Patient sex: F
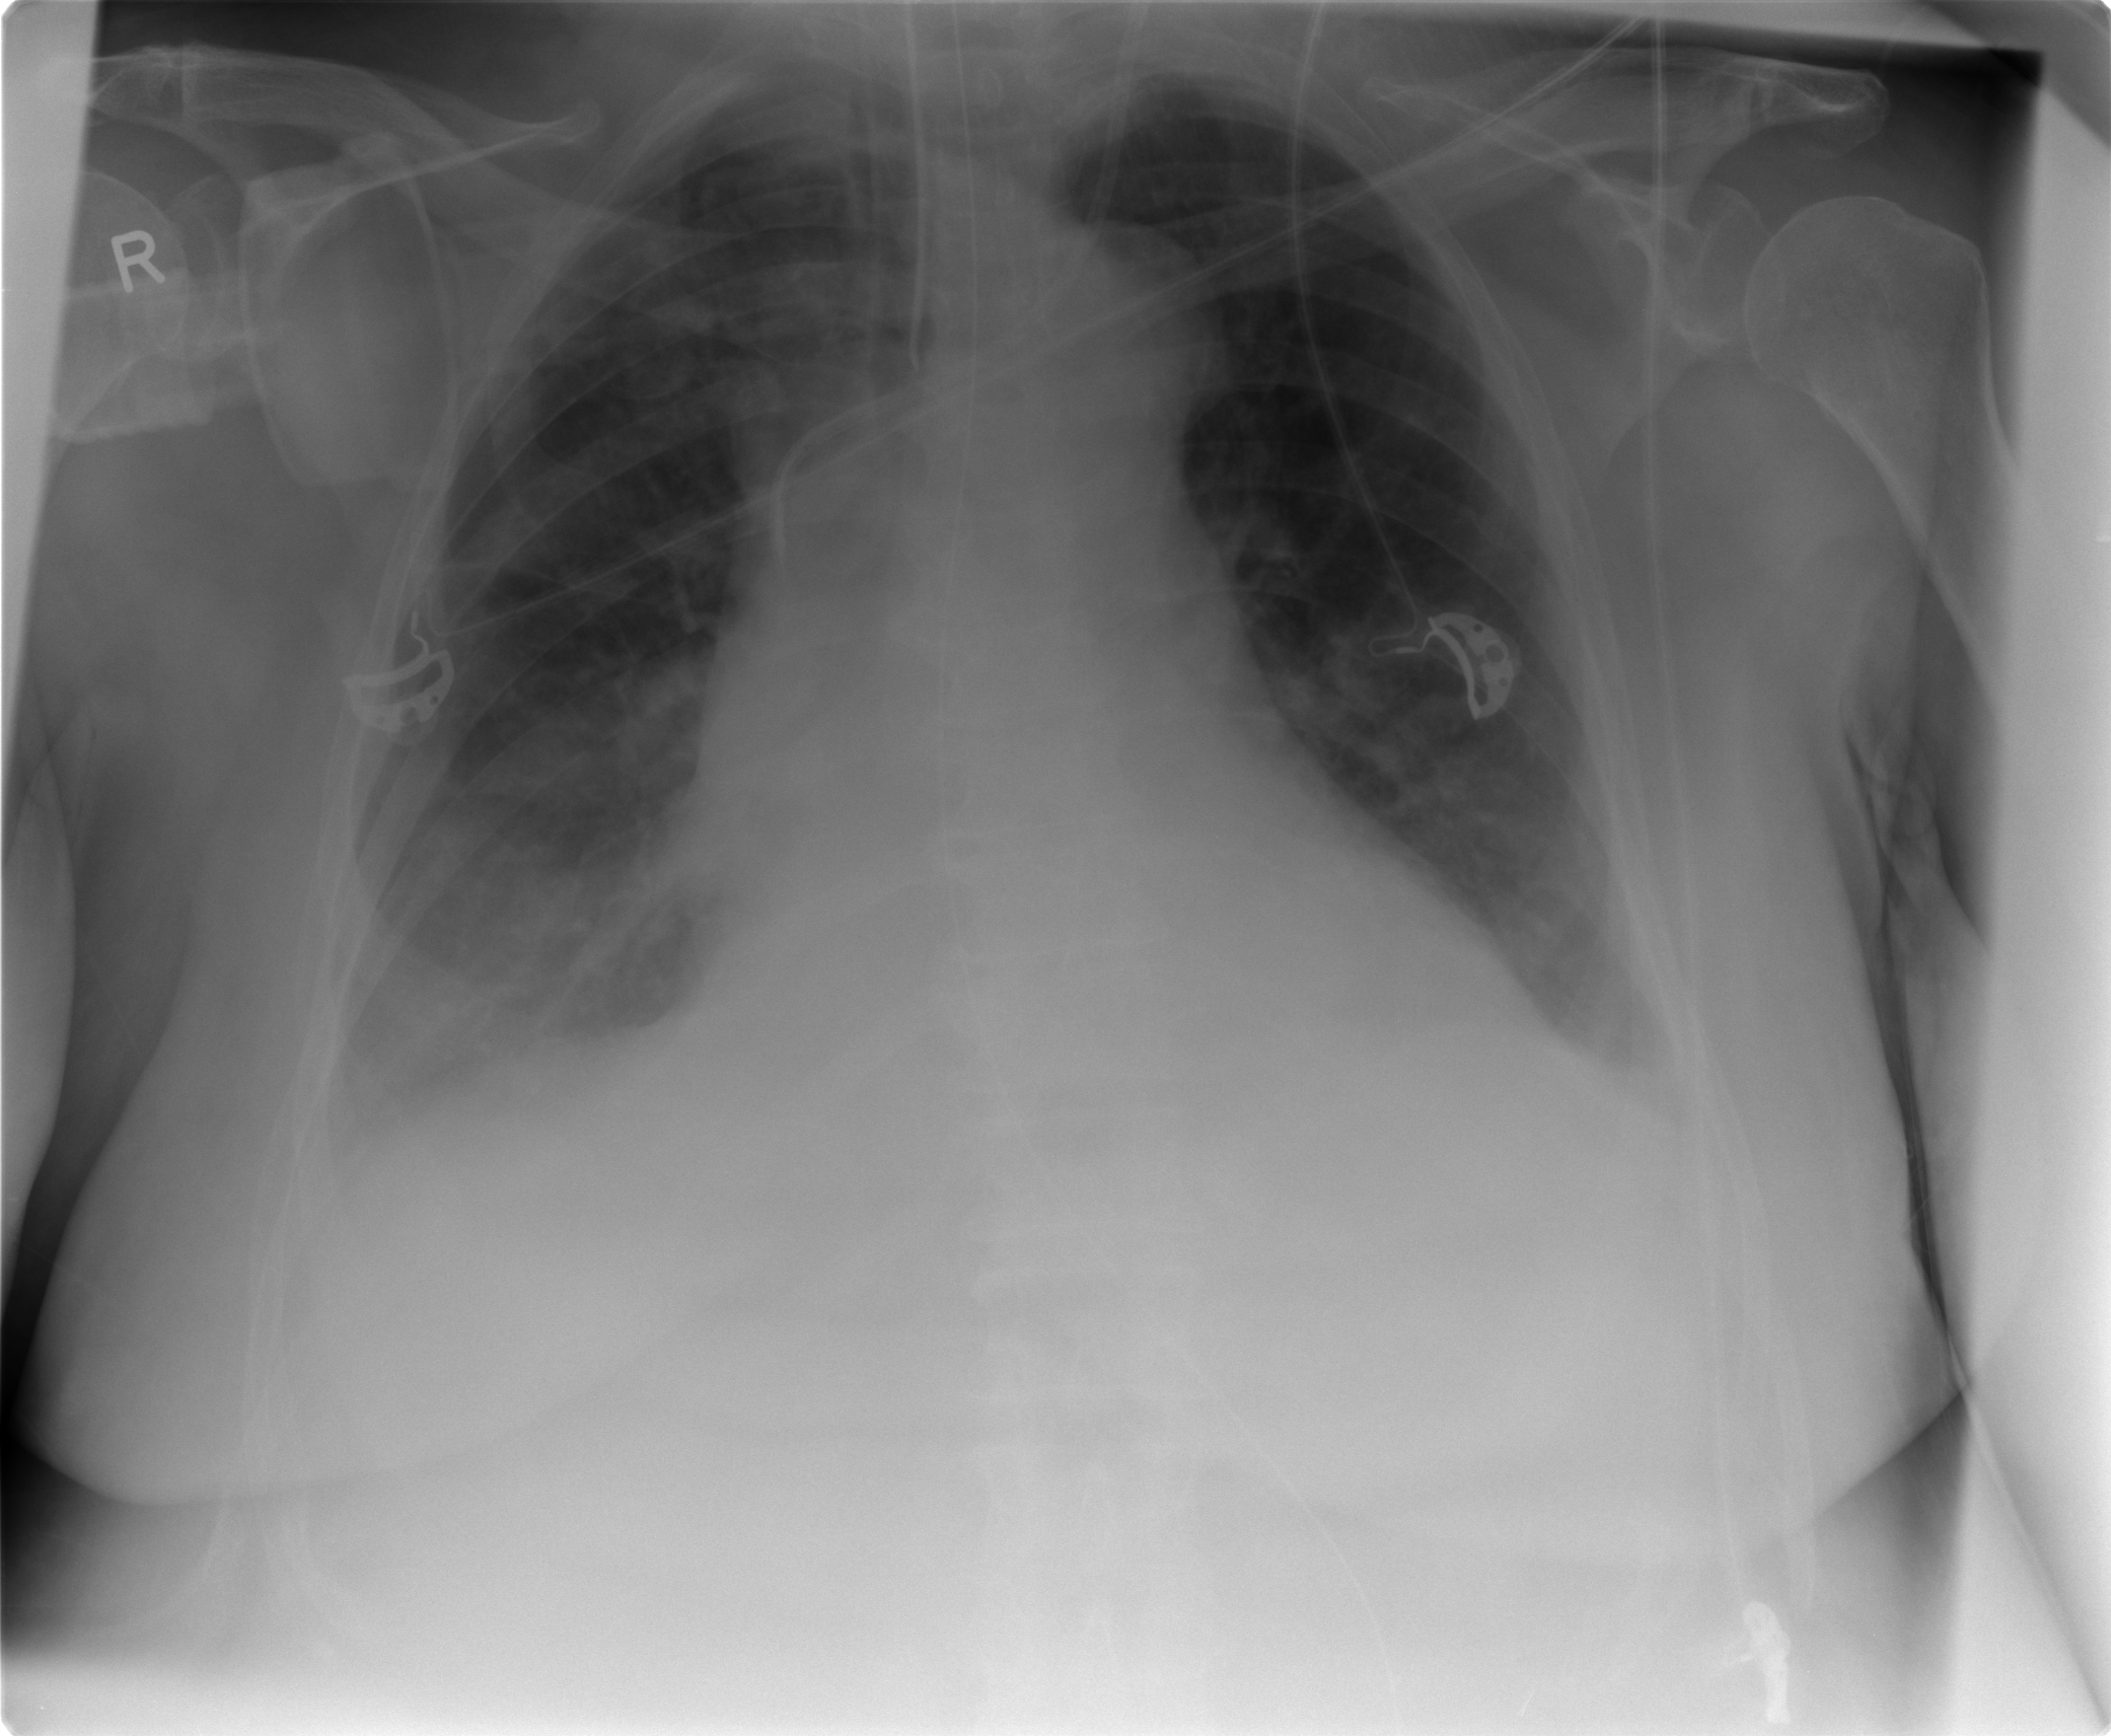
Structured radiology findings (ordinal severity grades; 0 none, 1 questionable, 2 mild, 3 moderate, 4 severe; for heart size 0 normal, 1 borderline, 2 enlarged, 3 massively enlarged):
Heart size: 2
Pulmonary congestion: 2
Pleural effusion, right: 2
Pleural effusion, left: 1
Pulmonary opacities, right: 1
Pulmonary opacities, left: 2
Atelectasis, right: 3
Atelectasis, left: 2